Question: I'm working on web application using JSP. it is almost done. However, I'm facing a weird issue while using update command. I tried in all ways but no luck.
Below is the error message:

'''
**HTTP Status 500 -
type Exception report
message
The server encountered an internal error () that prevented it from fulfilling this request.
exception
javax.servlet.ServletException: com.mysql.jdbc.exceptions.jdbc4.MySQLSyntaxErrorException: You have an error in your SQL syntax; check the manual that corresponds to your MySQL server version for the right syntax to use near ''desc'='<h1 style="text-align: center;">
cv cfv sdfbgdfbg</h1>', sub_by='SP526' at line 1
root cause
com.mysql.jdbc.exceptions.jdbc4.MySQLSyntaxErrorException: You have an error in your SQL syntax; check the manual that corresponds to your MySQL server version for the right syntax to use near ''desc'='<h1 style="text-align: center;">
cv cfv sdfbgdfbg</h1>', sub_by='SP526' at line 1
note The full stack traces of the exception and its root causes are available in the GlassFish Server Open Source Edition 3.0.1 logs.
GlassFish Server Open Source Edition 3.0.1**
'''
My Code is as below :
'''
*<%
String sr=request.getParameter("kt");
String title=request.getParameter("kt1").trim();
// out.println("title"+title);
String d=request.getParameter("kt2").trim();
// out.println("description"+d);
String assignee=request.getParameter("kt3");
// out.println("Assignee"+assignee);
java.sql.Timestamp sqlNow=new java.sql.Timestamp(new java.util.Date().getTime());
// out.println("date"+sqlNow);
try{
Class.forName("com.mysql.jdbc.Driver");
}
catch (Exception e)
{
out.println("<script> alert('Something went wrong')</script>");
}
java.sql.Connection el=DriverManager.getConnection("jdbc:mysql://localhost/kt","root","");
Statement ed=el.createStatement();
String aa="update add_kt set title='"+title+"', desc='"+d+"', sub_by='"+assignee+"', Last_mod='"+sqlNow+"' where sr='"+sr+"' ";
ed.executeUpdate(aa);
out.println("<script> alert('Data has been updated')</script>");
out.println("<a href='admin_page.jsp'>Go to Previous Page</href>");
%>*
'''
After clicked on submit button its encountered "Error HTTP Status 500".
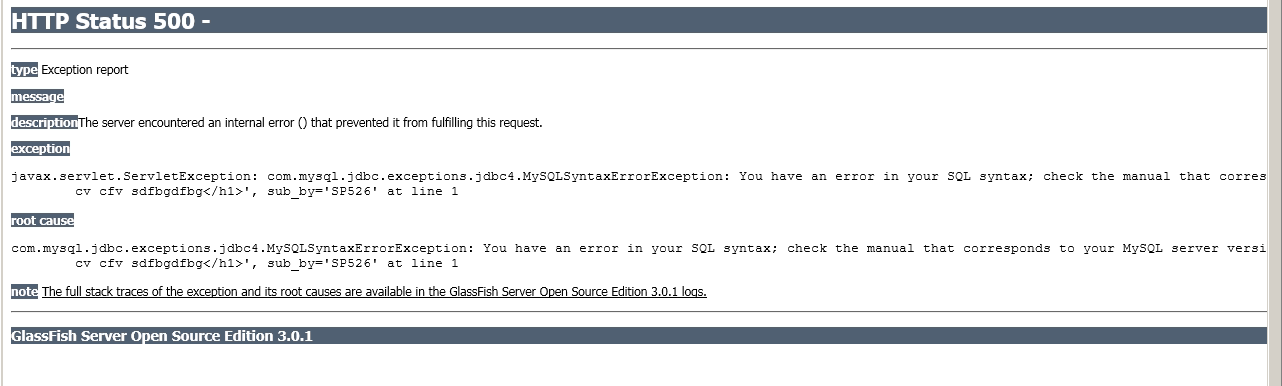
Answer: Use 'preparedStatement' instead of 'createStatement'. Hence, your code will looks like this.
'''
String query = "update add_kt set title=?, desc=?, sub_by=?, Last_mod=? where sr=?;<br>
PreparedStatement pst = el.prepareStatement(query);<br>
pst.setString(1,title);<br>
pst.setString(2,d);<br>
pst.setString(3,assignee);<br>
pst.setString(4,sql_now);<br>
pst.setString(5,sr);<br>
pst.executeUpdate();
'''
PS: Always use 'PrepareStatement' when u have complex query builder concatenation.